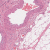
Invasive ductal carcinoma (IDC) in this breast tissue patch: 0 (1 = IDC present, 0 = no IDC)